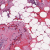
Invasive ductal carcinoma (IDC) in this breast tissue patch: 0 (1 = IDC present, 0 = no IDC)